Current action and preconditions to check: path_clear

Your task: For each precondition in the list above, predict whether it will hold at this action.

Consider the current scene as observed from the mobile robot's camera, and analyze the predicted future states of all dynamic agents (e.g., people, animals, vehicles, or any moving entities) within the NEXT SECOND.

IMPORTANT: Only answer "very likely" if you are absolutely certain—based on strong, clear evidence—that a dynamic agent will violate the precondition in the predicted future state. Do NOT answer "very likely" for unlikely, ambiguous, or low-probability risks.

Ask yourself for each precondition: Is there a high probability, with clear and convincing evidence, that the predicted future states of any dynamic agent will interfere with the predicted future state of the currently executing action within the NEXT SECOND, causing that precondition to fail?

Assess the risk level based on these predictions. Use "likely" or "very likely" if motions create a clear risk of interference.

Use "neutral" or "improbable" if agents are nearby but their predicted paths are clearly diverging or non-conflicting.

Failure Risk Categories: "very improbable", "improbable", "neutral", "likely", "very likely"

Answer Format: Output ONLY the probability_of_failure value from these categories: "very improbable", "improbable", "neutral", "likely", "very likely"

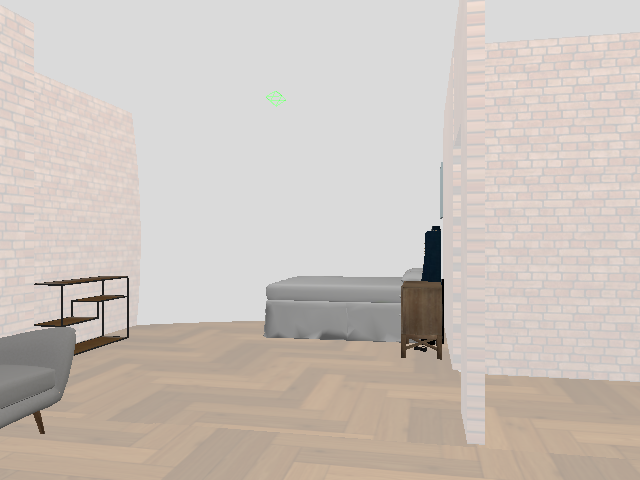

Answer: very improbable